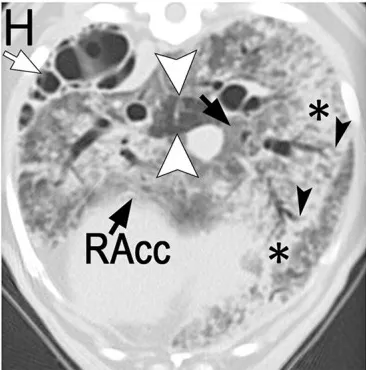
8 years. Using a 64-detector row CT) of age displayed from the same level side by side. On the first study, the left cranial lung lobe (single opened arrow) is completely collapsed with almost complete absence of air in the airways. The caudal branch of the left cranial lobar bronchus is narrowed but filled with air (ventral to opened arrow on C). The left caudal lung lobe is also severely reduced in volume and thus, increased in attenuation with several air-filled end on airways (double arrows). The right lung is hyperinflated with the right cranial (RCr) and accessory (RAcc) lobes extending to the left of midline. Mosaic pattern characterized by a well circumscribed hypoattenuating area is seen in the accessory lobe (arrowhead). The parenchyma is otherwise relatively normal. By 8 years of age and after undergoing left cranial lobectomy as a puppy, the entire hyperinflated right lung has developed severe patchy parenchymal lesions consisting of ground-glass opacification (black arrows) and consolidation (*). This latter is most severe surrounding medium- to large-caliber dilated airways. Traction bronchiectasis (black arrowheads) in areas of architectural distortion is seen at the periphery of several of these airways, a common feature seen with pulmonary fibrosis. The mosaic pattern previously recognized in the accessory lobe (white arrowheads) is accentuated. Several cystic air-filled structures (white arrows) of varying size occupy the left caudal lobe.
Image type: radiology (ct)